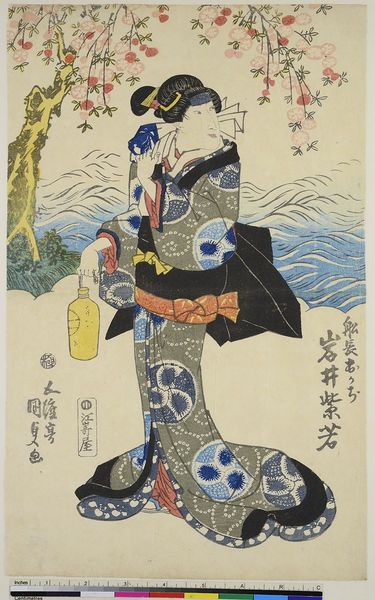
Titel: Der Schauspieler Iwai Shijaku I als Sencho Okaji
Künstler: Utagawa Kunisada
Standort: Hamburg
Institution: Museum für Kunst und Gewerbe Hamburg
Schlagwörter: baum, strauch, theater, holzschnitt, welle, druckgraphik, druckgrafik, zeit, schauspieler, farbholzschnitt, schauspielerin, kabuki, edo, reproduktionen, druckerzeugnisse, bäume, sträucher, theateraufführung, ukiyo, blütenzweig